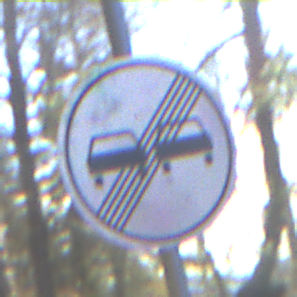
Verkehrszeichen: EndeUeberholverbot
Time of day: MorningAfternoon
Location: Outdoor (Nature)
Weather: Clear
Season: Winter
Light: Natural